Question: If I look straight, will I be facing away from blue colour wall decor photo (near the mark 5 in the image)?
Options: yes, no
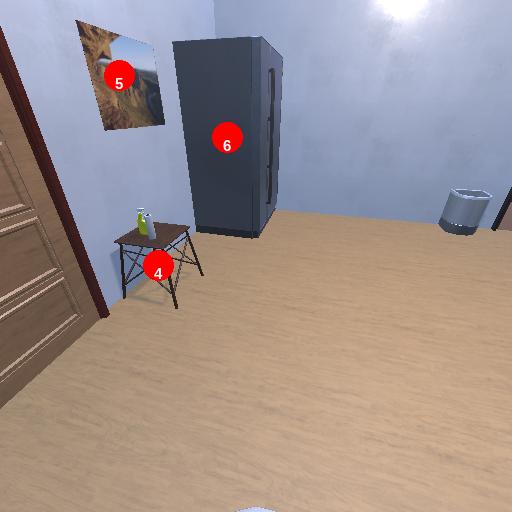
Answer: yes